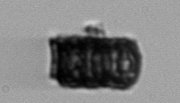
Label: Paralia_sulcata